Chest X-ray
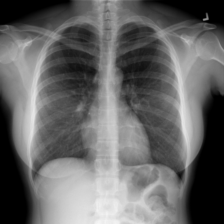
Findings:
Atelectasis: negative
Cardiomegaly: negative
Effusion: negative
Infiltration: negative
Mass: negative
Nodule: negative
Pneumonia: negative
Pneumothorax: negative
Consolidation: negative
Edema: negative
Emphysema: negative
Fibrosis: negative
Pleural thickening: negative
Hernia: negative